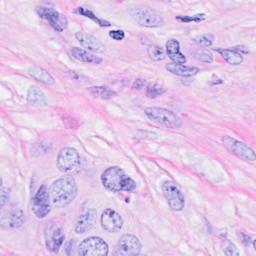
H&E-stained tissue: Breast